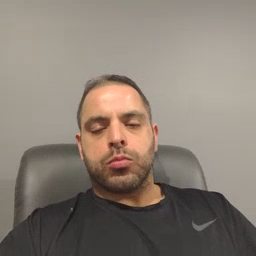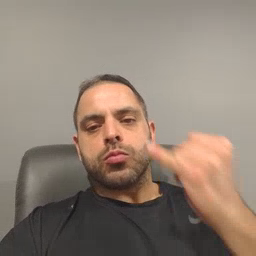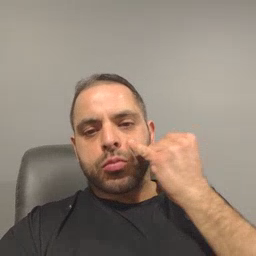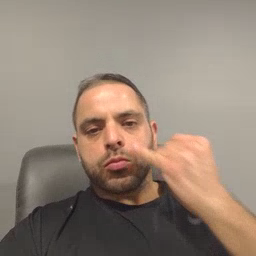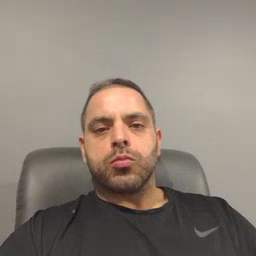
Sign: if